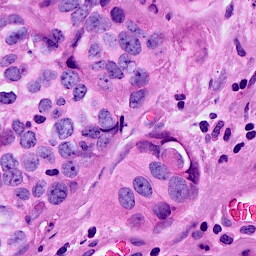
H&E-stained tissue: Breast